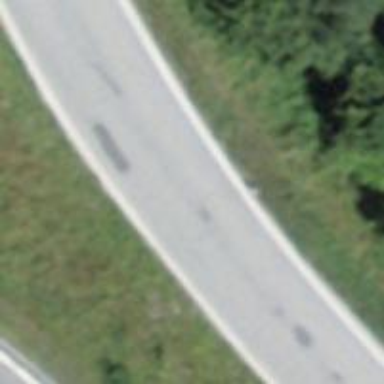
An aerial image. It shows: Tertiary road.